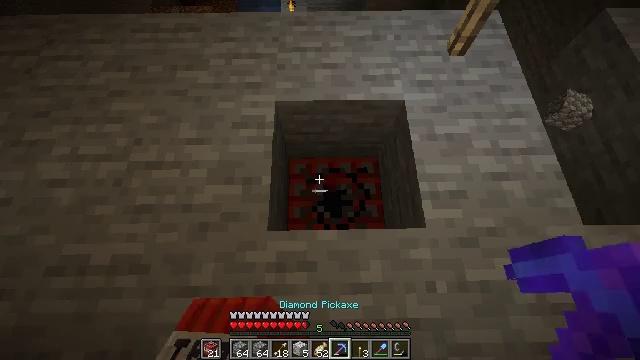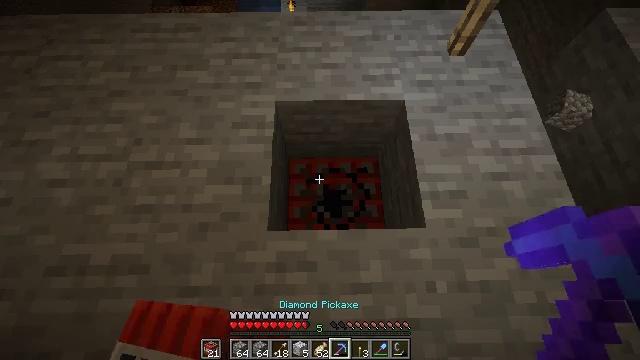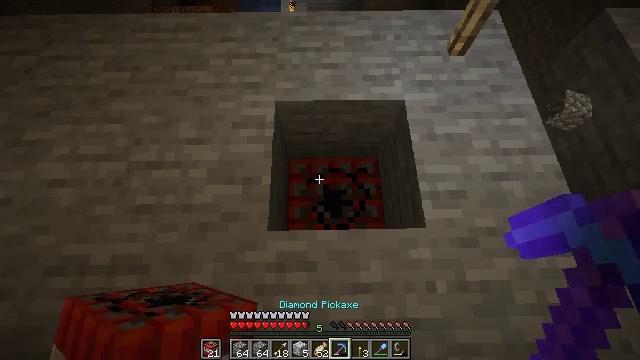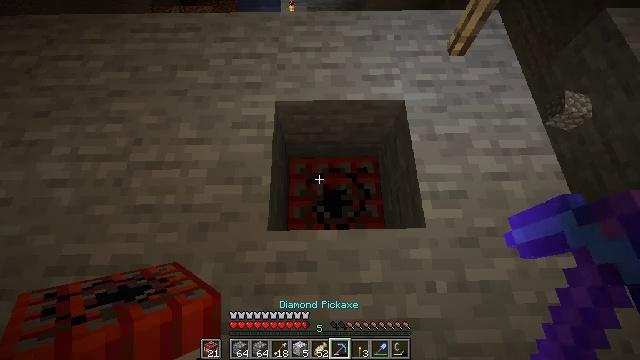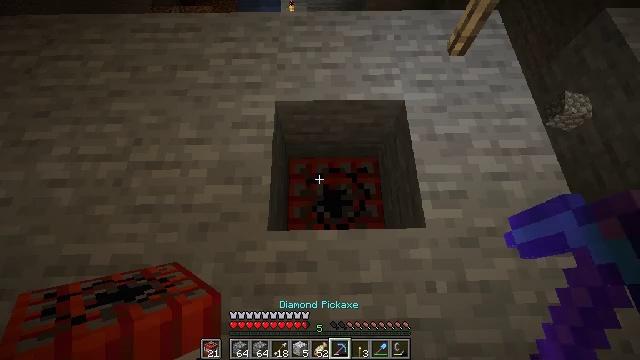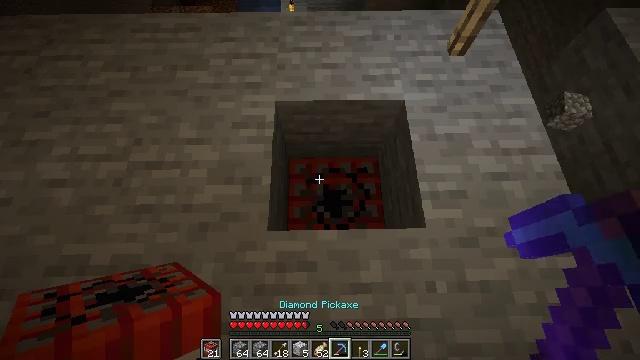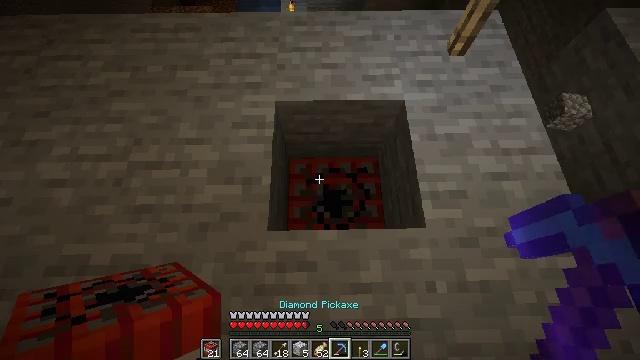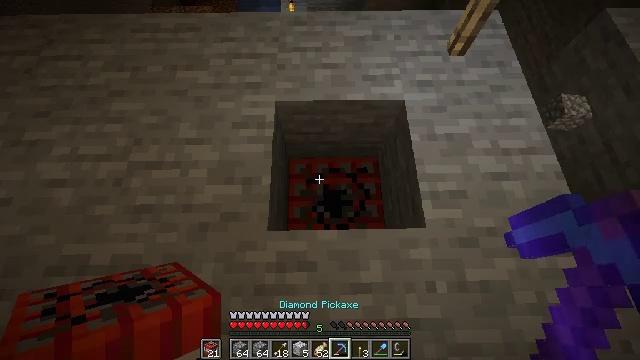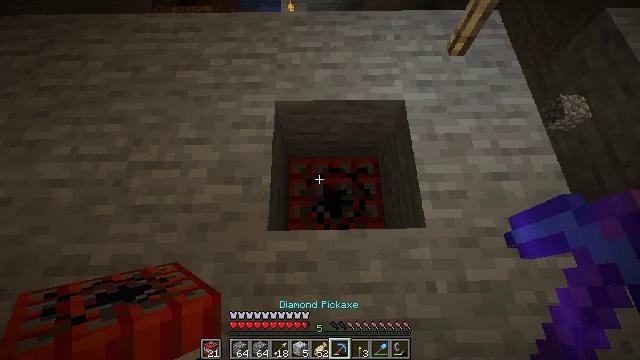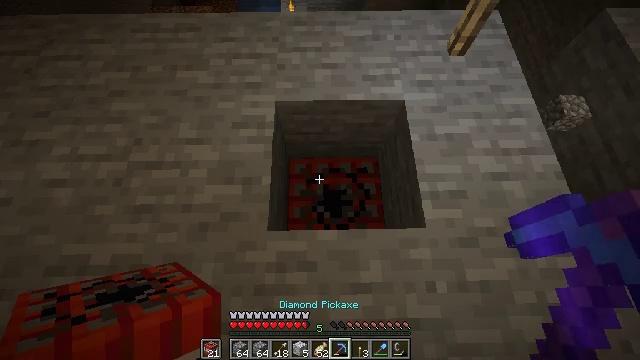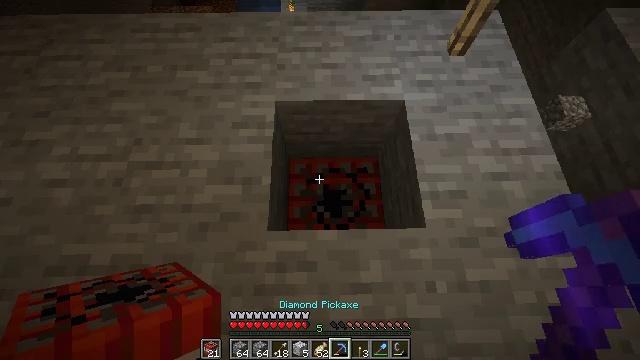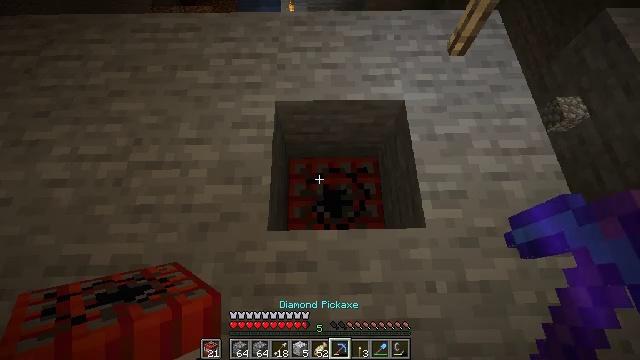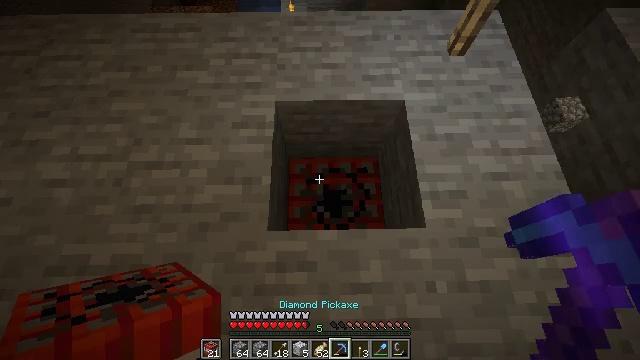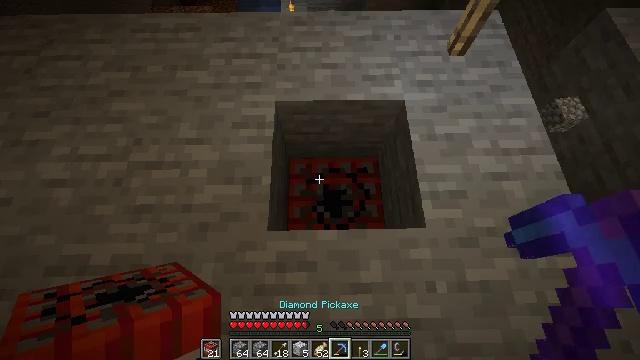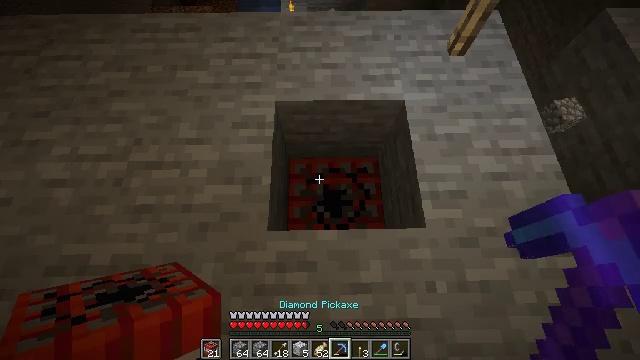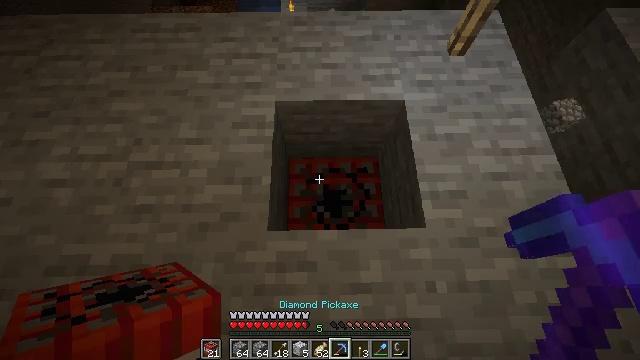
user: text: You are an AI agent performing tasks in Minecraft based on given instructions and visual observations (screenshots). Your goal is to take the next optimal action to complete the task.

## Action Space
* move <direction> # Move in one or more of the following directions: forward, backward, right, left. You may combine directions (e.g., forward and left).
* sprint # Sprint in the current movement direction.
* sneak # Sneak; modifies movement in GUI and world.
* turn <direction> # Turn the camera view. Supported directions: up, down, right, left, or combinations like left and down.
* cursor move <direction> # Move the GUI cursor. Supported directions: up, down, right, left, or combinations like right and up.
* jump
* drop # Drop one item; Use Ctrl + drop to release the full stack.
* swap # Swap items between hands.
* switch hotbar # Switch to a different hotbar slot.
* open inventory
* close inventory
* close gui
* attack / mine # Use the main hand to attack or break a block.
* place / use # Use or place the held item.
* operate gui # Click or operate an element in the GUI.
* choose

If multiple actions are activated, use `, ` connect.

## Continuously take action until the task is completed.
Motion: motion action
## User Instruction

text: Gather the TNT from your surroundings.
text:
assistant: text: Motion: no_op
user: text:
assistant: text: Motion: no_op
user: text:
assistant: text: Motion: no_op
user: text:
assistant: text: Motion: no_op
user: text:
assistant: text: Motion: no_op
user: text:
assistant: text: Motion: no_op
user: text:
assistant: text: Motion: no_op
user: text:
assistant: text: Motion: no_op
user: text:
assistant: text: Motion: no_op
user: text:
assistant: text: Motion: no_op
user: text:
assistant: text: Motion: no_op
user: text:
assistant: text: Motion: no_op
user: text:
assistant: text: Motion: no_op
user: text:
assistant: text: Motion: no_op
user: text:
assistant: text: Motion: no_op
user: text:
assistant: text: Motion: no_op
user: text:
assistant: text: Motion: no_op
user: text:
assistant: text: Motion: no_op
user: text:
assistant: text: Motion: no_op
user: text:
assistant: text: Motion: no_op
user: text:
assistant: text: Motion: no_op
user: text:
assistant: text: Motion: no_op
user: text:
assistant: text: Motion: no_op
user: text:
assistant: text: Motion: no_op
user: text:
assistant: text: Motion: no_op
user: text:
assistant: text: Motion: no_op
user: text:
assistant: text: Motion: no_op
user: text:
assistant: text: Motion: no_op
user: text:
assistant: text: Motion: no_op
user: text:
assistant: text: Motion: move right